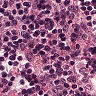
Metastatic tissue present: no